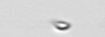
Label: nanoplankton_mix